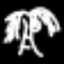
Label: palm tree